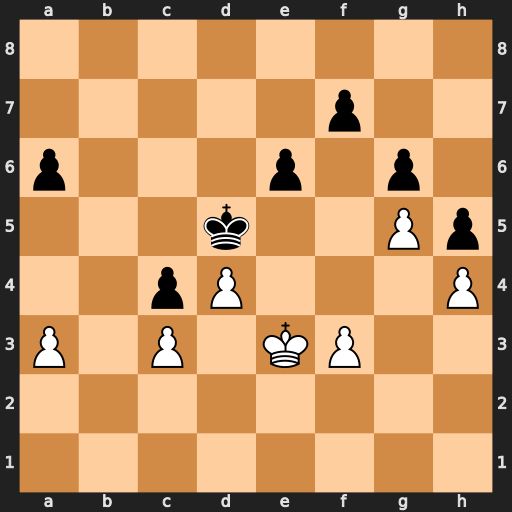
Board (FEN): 8/5p2/p3p1p1/3k2Pp/2pP3P/P1P1KP2/8/8
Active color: w
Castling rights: -
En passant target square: -
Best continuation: Kf4 Kc6 Ke5 Kb5 Kf6 Ka4 Kxf7